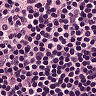
Metastatic tissue present: no